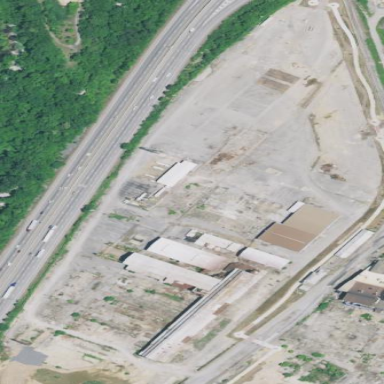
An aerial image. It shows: Brownfield site.